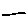
Label: line